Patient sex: M
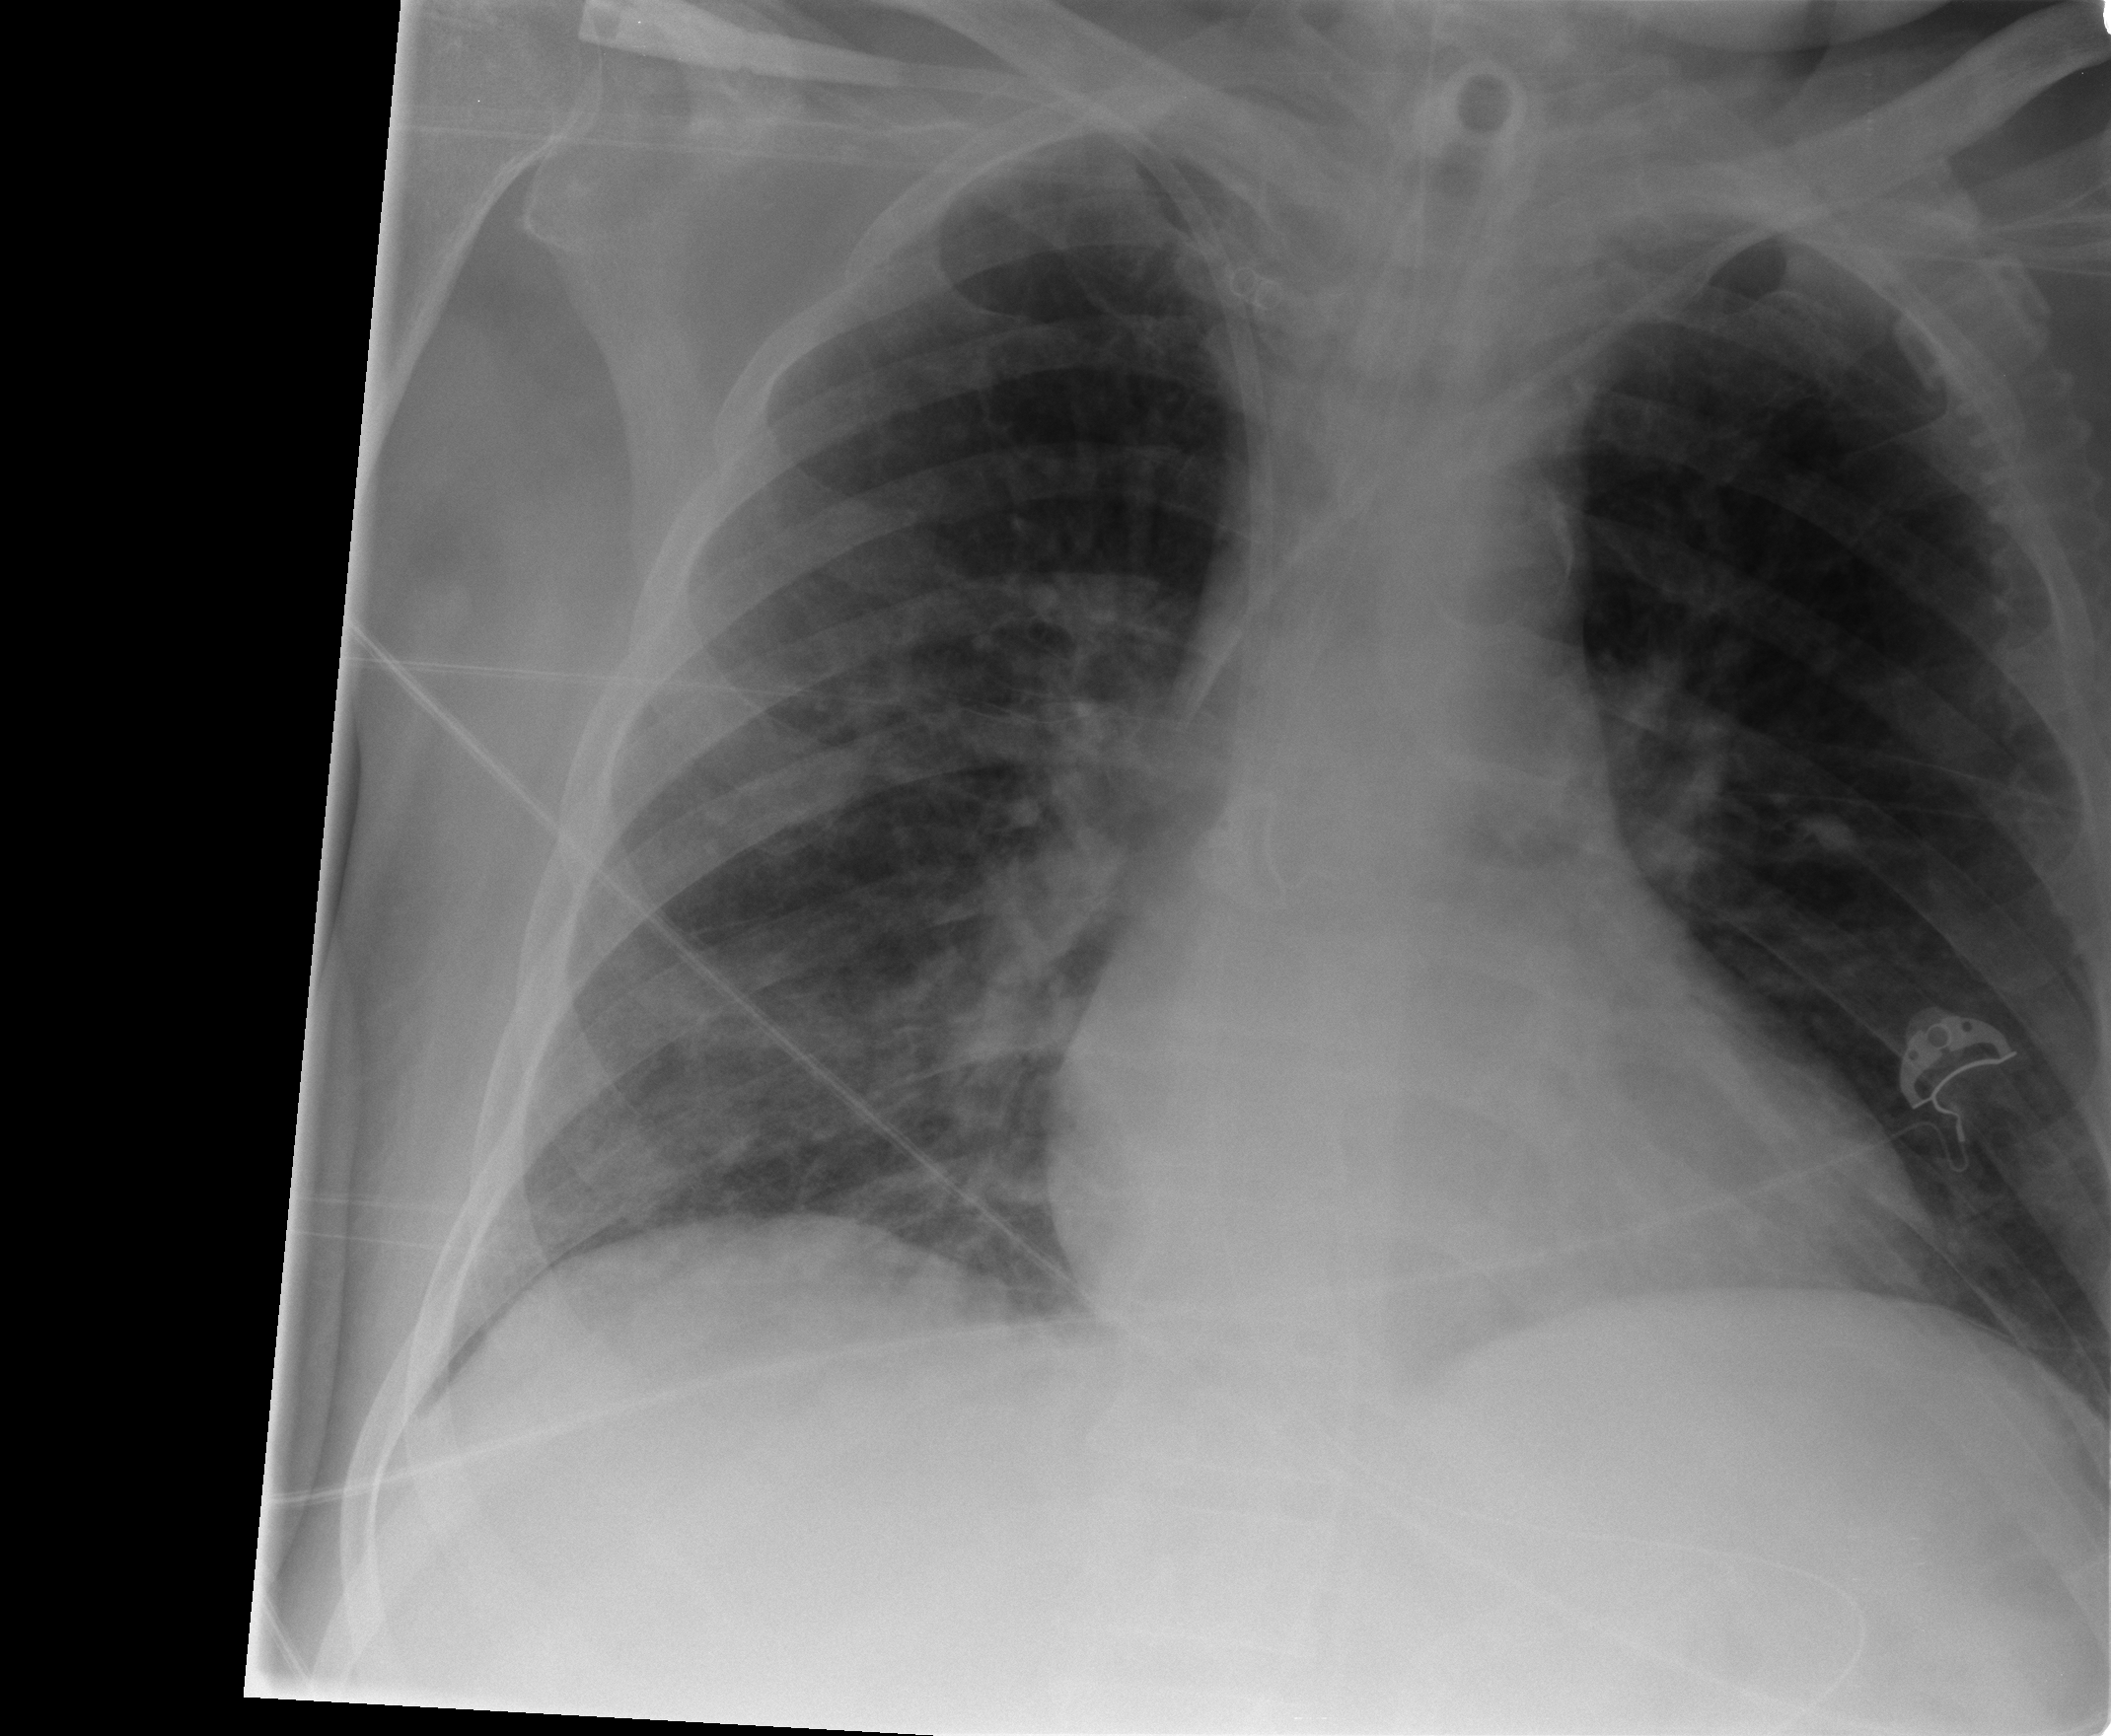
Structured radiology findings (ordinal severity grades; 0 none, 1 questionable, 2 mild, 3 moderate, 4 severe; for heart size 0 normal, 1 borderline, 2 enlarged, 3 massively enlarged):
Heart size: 0
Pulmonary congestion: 1
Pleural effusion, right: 0
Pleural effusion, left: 0
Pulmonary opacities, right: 2
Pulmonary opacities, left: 1
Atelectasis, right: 1
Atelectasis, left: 1